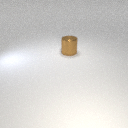
large brown metal cylinder